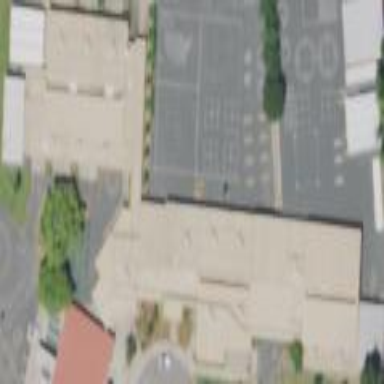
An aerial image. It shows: School building.